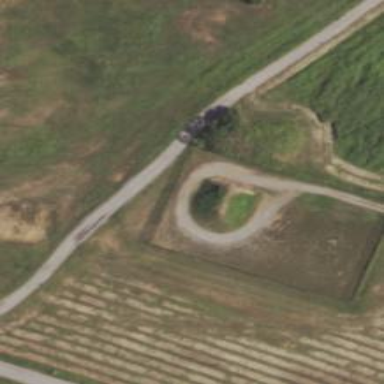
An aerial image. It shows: Military bunker for protection and defense.